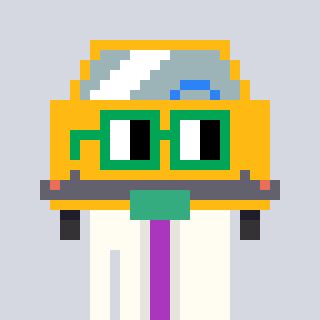
a pixel art character with square green glasses, a taxi-shaped head and a grayscale-colored body on a cool background